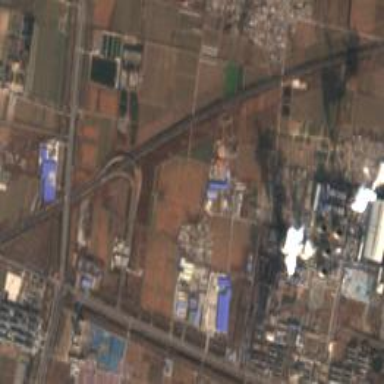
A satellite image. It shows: Industrial area with coal power plant.